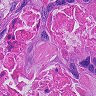
Metastatic tissue present: yes